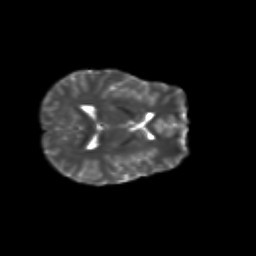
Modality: T2w
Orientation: axial
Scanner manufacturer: siemens
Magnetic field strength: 3 T
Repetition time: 9.2 s
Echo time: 0.084 s